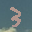
Label: 3